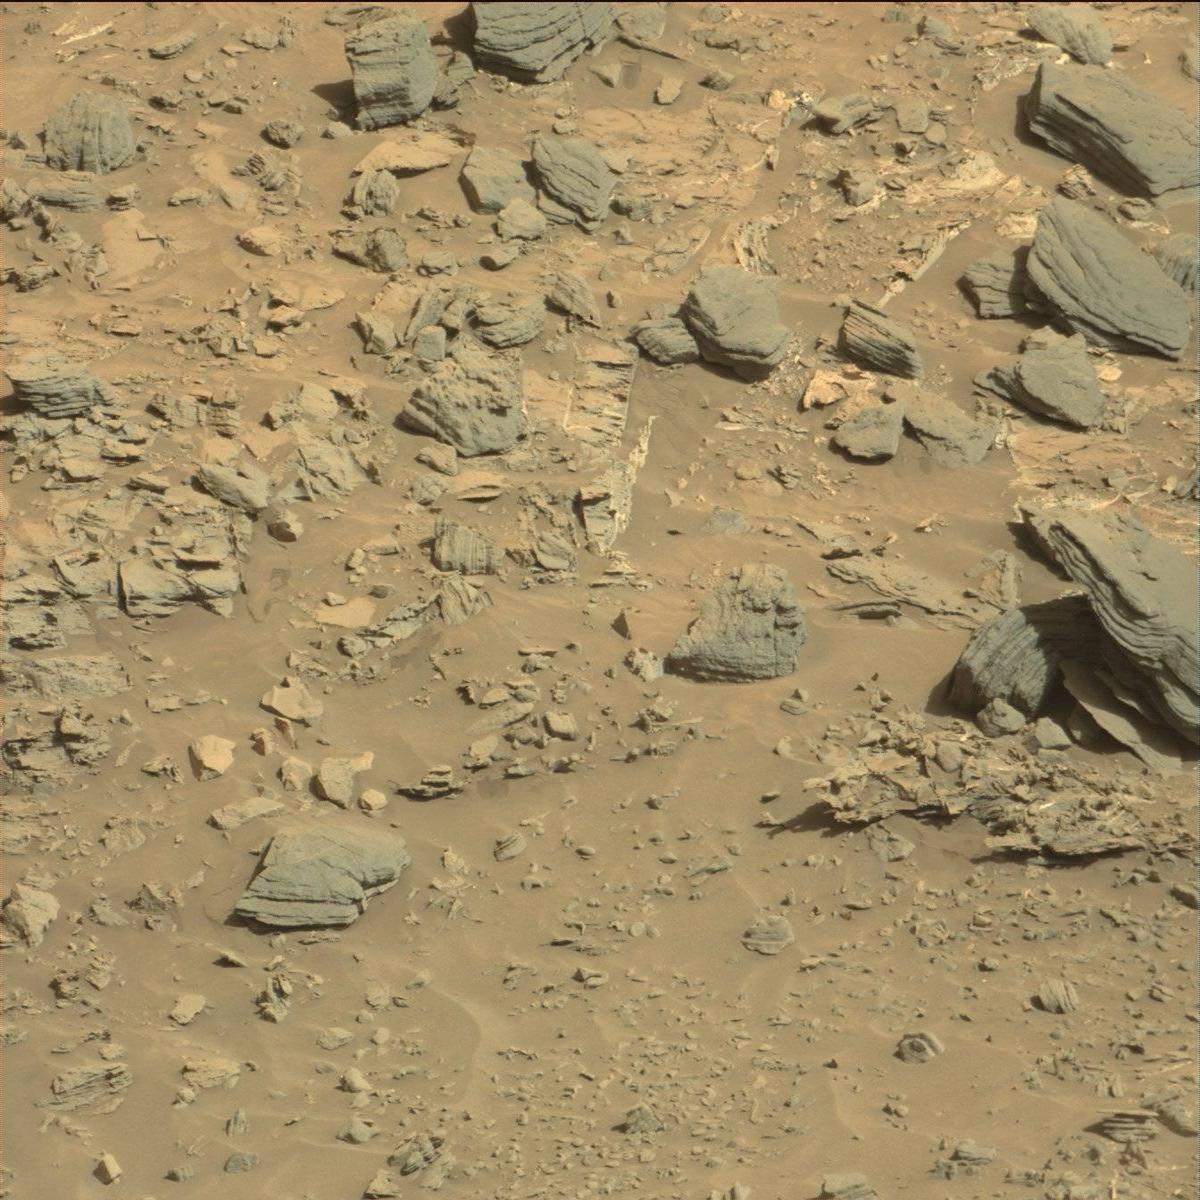
Terrain classes present: Bedrock, Rock, Sand / Soil